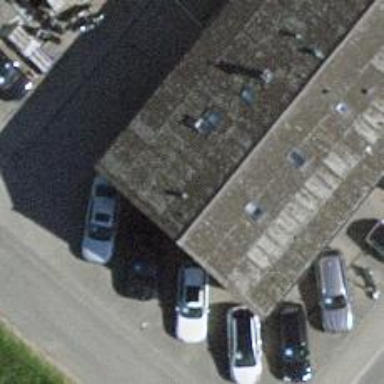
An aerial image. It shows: Motorcycle shop.